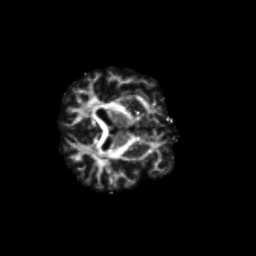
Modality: FA
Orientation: axial
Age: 56
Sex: male
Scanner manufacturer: siemens
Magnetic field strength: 3 T
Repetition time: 4.71 s
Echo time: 0.0906 s